Interaction volume radius: 5 \u00c5
Interaction volume height: 20 \u00c5
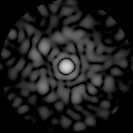
Disorder parameter: 0.7912